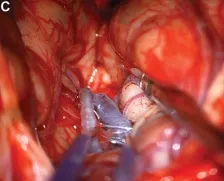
Case 2. 90 min later, the thrombosed middle cerebral artery, which has turned blue.
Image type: medical_photograph (other_medical_photograph)